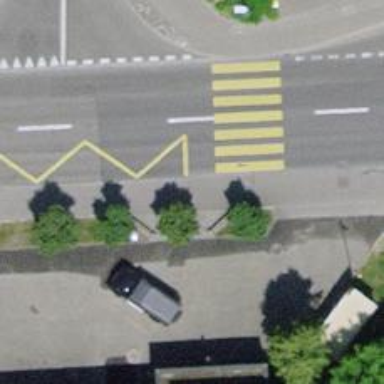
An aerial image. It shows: Platform for public transport is situated by the road.